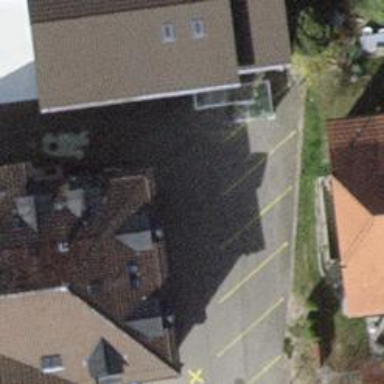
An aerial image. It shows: Parking aisle designated as service road.